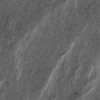
Label: not_dusty